Question: I have problem drawing an image to a canvas with the right size.
This is my simple code:
'''
var canvas = document.getElementById('canvas');
var context = canvas.getContext('2d');
$(canvas).css('width', '100px');
$(canvas).css('height', '75px');
context.drawImage(img, 0, 0, 100, 75);
'''
I would expect the image draw on canvas to be 100 width and 75 height. The outcome is not that size but rather smaller size
like this:

Expected the flower on the top corner fill up the whole red area.
Does anyone know the reason?
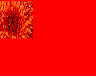
Answer: When you reset the canvas size with CSS you are just "stretching" the pixels.
So to alter the number of pixels on the canvas you must set the canvas elements width & height.
Example code and a Demo: <URL>

'''
<!doctype html>
<html>
<head>
<link rel="stylesheet" type="text/css" media="all" href="css/reset.css" /> <!-- reset css -->
<script type="text/javascript" src="http://code.jquery.com/jquery.min.js"></script>
<style>
body{ background-color: ivory; }
canvas{border:1px solid red;}
</style>
<script>
$(function(){
var canvas=document.getElementById("canvas");
var ctx=canvas.getContext("2d");
var img=new Image();
img.crossOrigin="anonymous";
img.onload=start;
img.src="https://dl.dropboxusercontent.com/u/139992952/stackoverflow/house-icon.png";
function start(){
var ratio=calculateProportionalAspectRatio(
img.width,img.height,canvas.width,canvas.height);
ctx.drawImage(img,0,0,img.width*ratio,img.height*ratio);
}
// Calculate the ratio that fills the canvas
// but doesn't stretch the image pixels
// (This may cause some pixels to be clipped)
function calculateProportionalAspectRatio(srcWidth, srcHeight, maxWidth, maxHeight) {
return(Math.min(maxWidth / srcWidth, maxHeight / srcHeight));
}
}); // end $(function(){});
</script>
</head>
<body>
<h4>Original Image</h4>
<img src="https://dl.dropboxusercontent.com/u/139992952/stackoverflow/house-icon.png">
<h4>Resize image proportionally to fill canvas</h4>
<canvas id="canvas" width=350 height=350></canvas>
</body>
</html>
'''